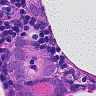
Metastatic tissue present: yes